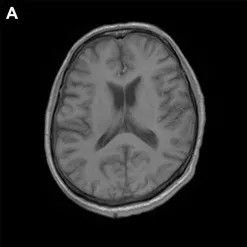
Brain and lumbar MRI. Brain images showed meningeal enhancement and enlargement of arachnoid villi (A-D).
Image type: radiology (mri)